Question: I have an array structure like this :
'''
const array = [
[
{
"item": { "name": "item1" },
"property": { "name": "property1" }
},
{
"item": { "name": "item2" },
"property": { "name": "property2" }
}
],
[
{
"item": { "name": "item3" },
"property": { "name": "property3" }
}
]
]
'''
If I run this command in pure Javascript:
'''
let count = 0
for(let i = 0; i < array.length; i++) {
for(let j = 0; j < array[i].length; j++) {
count ++
console.log(count)
}
}
'''
Then the output will be like this :
'''
1,2,3
'''
I want to be able to generate the output like above using 'array.map()' in ReactJS and keep those sections. This is the code I'm currently using:
'''
return (
<div className="container">
{array.map((nestedArray, arrayIndex) => (
<div key={arrayIndex} className="array-list">
<h1>Group: {arrayIndex+1}</h1>
{nestedArray.map((items, nestedArrayIndex) => (
<p>Item: {nestedArrayIndex+1}</p>
))}
</div>
))}
</div>
)
'''
And this is the render output (using my css styles):

What is an effective and short way to do it?
I hope I have explained everything clearly
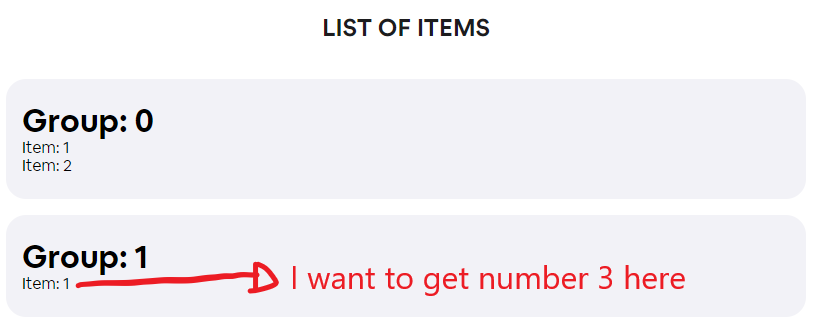
Answer: If you want to keep those sections I think the easiest thing would be to use a variable to keep track of the count. You can then use 'map' to iterate over 'array' and its arrays, updating count as each new array is encountered.
To do that you should separate out the code into a function that you call from your component's 'return'.
'''
const array=[[{item:{name:"item1"},property:{name:"property1"}},{item:{name:"item2"},property:{name:"property2"}}],[{item:{name:"item3"},property:{name:"property3"}}]];
function Example({ data }) {
function createJSX(data) {
let count = 0;
return array.map((arr, i) => {
return (
<div>
<h3>Group: {i + 1}</h3>
{arr.map(obj => {
++count;
return <p>Item: {count}</p>;
})}
</div>
)
});
}
return (
<div>
{createJSX()}
</div>
);
};
// Render it
ReactDOM.render(
<Example data={array} />,
document.getElementById("react")
);
'''
'''
<script src="https://cdnjs.cloudflare.com/ajax/libs/react/17.0.1/umd/react.production.min.js"></script>
<script src="https://cdnjs.cloudflare.com/ajax/libs/react-dom/17.0.1/umd/react-dom.production.min.js"></script>
<div id="react"></div>
'''
And then call the function from your 'render':
'''
return (
<div className="container">
{createJSX()}
</div>
);
'''